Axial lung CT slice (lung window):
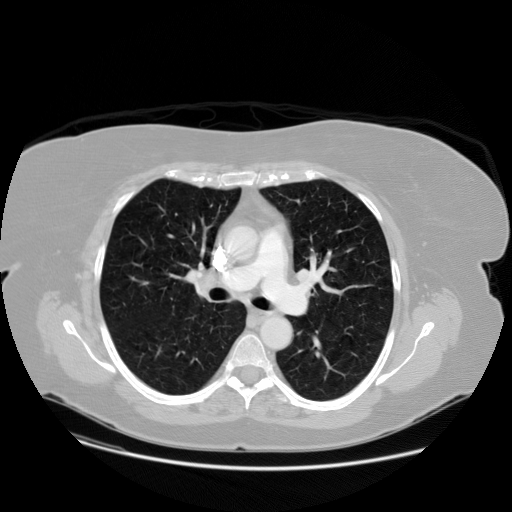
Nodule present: no